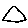
Label: triangle